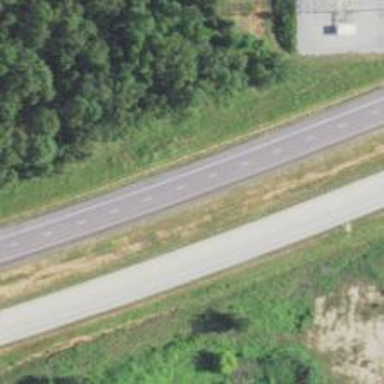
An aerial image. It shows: Trunk highway with expressway features.